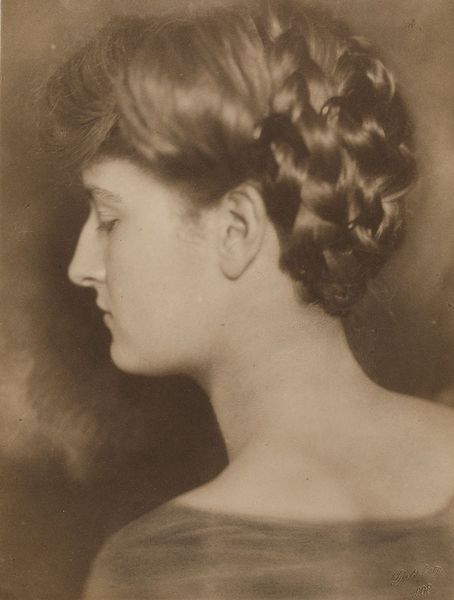
Titel: Lotte Buchler
Künstler: Minya Diez-Dührkoop
Standort: Hamburg
Institution: Museum für Kunst und Gewerbe Hamburg
Schlagwörter: frau, bildnis, portrait, papier, foto, fotografie, photographie, photo, karton, lichtbild, haarmode, konterfei, japanpapier, bildwerke, angewandte und bildende kunst, hessische systematik, porträt, porträtfotografie, porträtphotographie, platindruck, platinotypie, frisurenmode